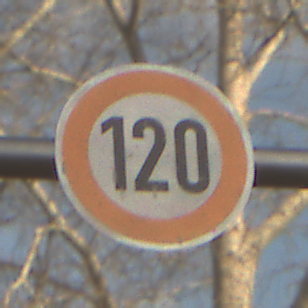
Verkehrszeichen: Geschwindigkeit120
Umgebung: Outdoor, Nature
Tageszeit: SunriseSunset
Wetter: PartlyCloudy
Licht: Natural
Jahreszeit: NotSpecified
Kontrast: MediumContrast